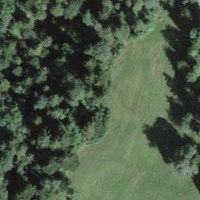
EUNIS habitat code: 44
Species observed at this site:
Aphantopus hyperantus